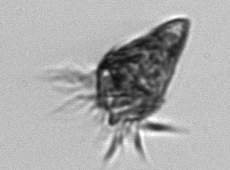
Label: Strombidium_wulffi